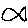
Label: fish